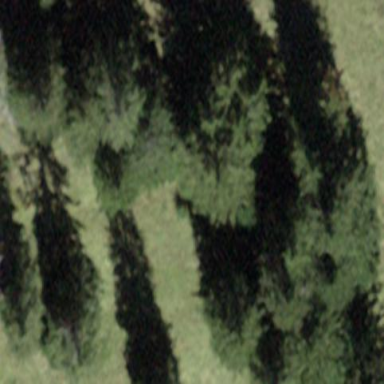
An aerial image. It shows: Forest area.